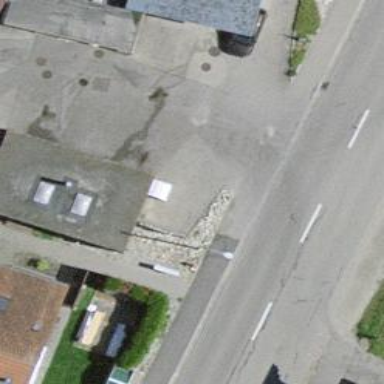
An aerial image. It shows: Car wash facility.